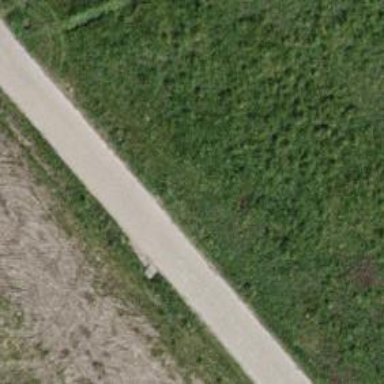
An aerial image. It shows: Concrete track with grade 1 quality.